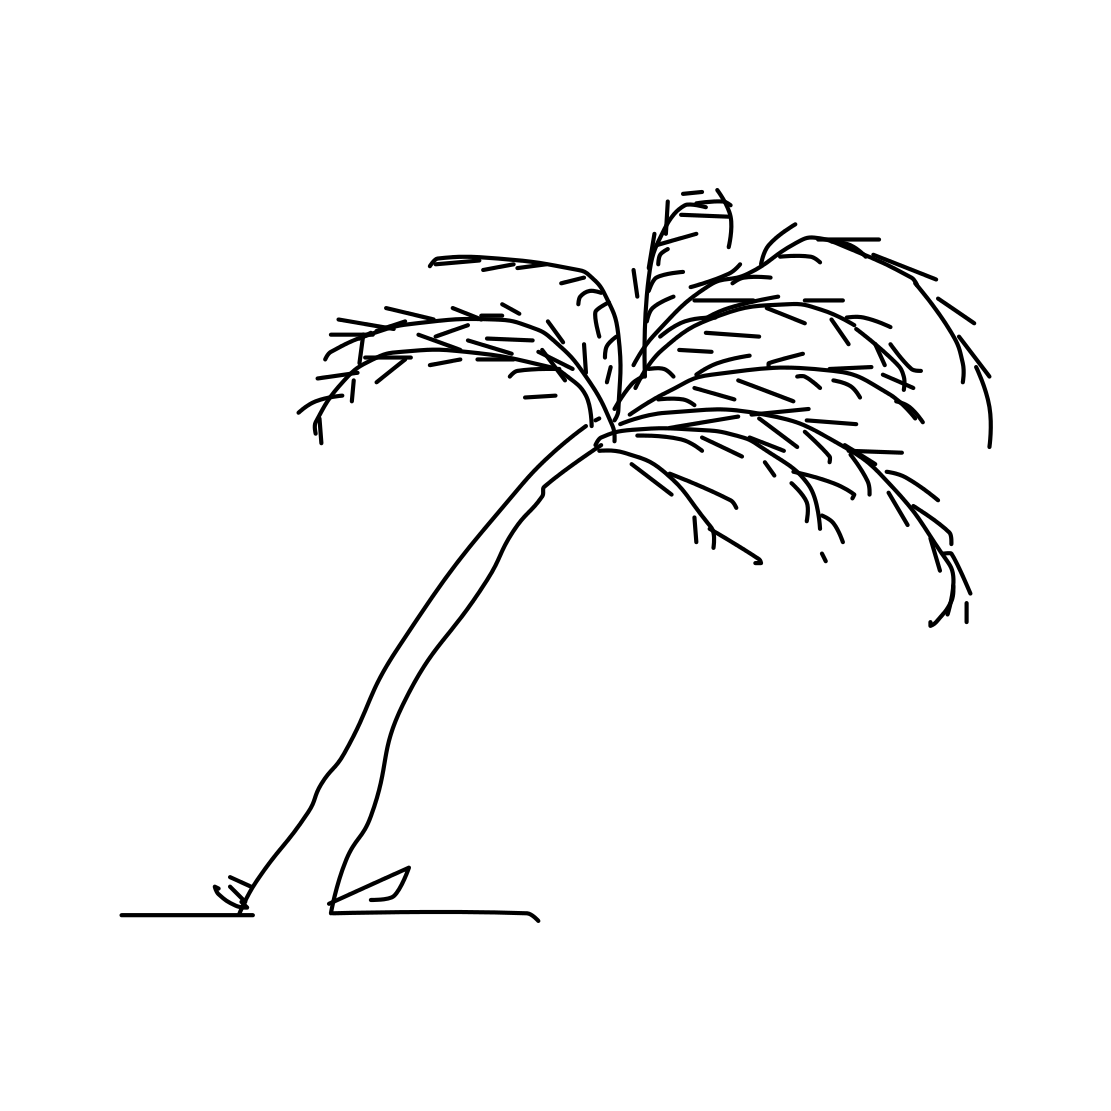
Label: palm tree